Question: I'm working on a PrimeFaces 6.0, JSF 2.2 (Mojarra 2.2.7) application.
I need to load a web page from an external site and highlight a DOM node. My approach is to create a JavaScript function to open a pop-up window, load the web page through a servlet (to avoid cross domain issues) and highlight the node. The parameters I send to my function are generated in a managed bean.
I tried to do so in two different ways:
1. Using RequestContext.getCurrentInstance().execute("myFunction(...)") in my action (yes, I'm using PrimeFaces).
2. Using oncomplete="#{myBean.myJsCall}" on my command button.
Both ways the call is executed and the call is correct, but I run into my browser's (Chromium) pop-up blocker:

Is there a way to open pop-ups in JSF or specifically in PrimeFaces without them being blocked?
This is not really relevant, but this is the simplified version of my JavaScript function.
I developed this script using plain HTML and JS. There it was opening the pop-up without the blocker interfering. Also, when pasting the call into the console when running the JSF application, the pop-up is opened.
'''
function myFunction(url, selector) {
var popup = window.open("", "popup", "height=500,width=700");
var req = new XMLHttpRequest();
req.open("GET", url, true);
req.onreadystatechange = function() {
if (req.readyState === XMLHttpRequest.DONE) {
popup.document.open();
popup.document.write(req.responseText);
popup.document.close();
popup.document.addEventListener(
"DOMContentLoaded",
function() { /* Some code highlighting the selector */ },
false
);
}
}
req.send();
}
'''
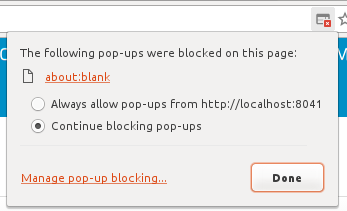
Answer: When you try to open a new window in JavaScript, which is not directly triggered by a user action (like a click), but in for example a callback triggered after executing JSF ajax requests, it is blocked by the browser.
This behavior is described in the following question: <URL>.
As a workaround you could open a window before the JSF ajax request. In case of a command button using the JSF HTML tags this can be done by using:
'<h:commandButton ... onclick="prepareWindow()"/>'
The 'onclick' will be rendered as is. But, when you are using , you use:
'<p:commandButton ... onclick="prepareWindow()"/>'
PrimeFaces wraps the 'onclick' resulting in indirect execution, so the pop-up is blocked.
Anyhow, with some extra hacks you could get this working with some sort of button which looks like a PrimeFaces button. But the number of hacks was getting too much.
I opted to use a 'p:dialog' with an 'iframe' instead. To start of, if you are using 'p:layout', place the dialog in any of the layout units.
The dialog:
'''
<p:dialog header="Preview"
widgetVar="previewDlg" modal="true" width="1000" height="600"
dynamic="true">
<iframe src="about:blank"
class="previewIframe"
style="position:absolute;top:0;left:0;right:0;bottom:0;width:100%;height:100%;border:0"></iframe>
</p:dialog>
'''
The button:
'''
<p:commandButton value="Show"
...
onclick="PF('previewDlg').show()"
action="#{myBean.showPreview('previewIframe')}"/>
'''
The action:
'''
public void showPreview(String iframeClass) {
...
RequestContext.getCurrentInstance().execute(js);
}
'''
The JavaScript function:
'''
function myFunction(iframeClass, url, selector) {
var iframe = $("iframe[class=" + iframeClass + "]")[0];
iframe.contentDocument.location = "about:blank";
var req = new XMLHttpRequest();
req.open("GET", url, true);
req.onreadystatechange = function() {
if (req.readyState === XMLHttpRequest.DONE) {
iframe.contentDocument.open();
iframe.contentDocument.write(req.responseText);
iframe.contentDocument.close();
iframe.contentDocument.addEventListener(
"DOMContentLoaded",
function() { /* Some code highlighting the selector */ },
false
);
}
}
req.send();
}
'''